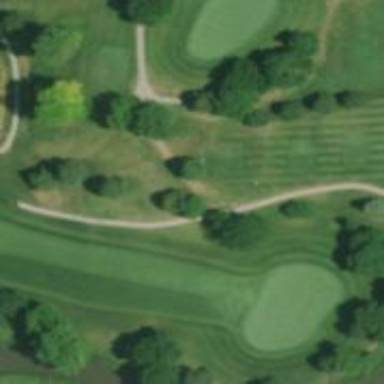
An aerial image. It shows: Grass area designated as golf tee.